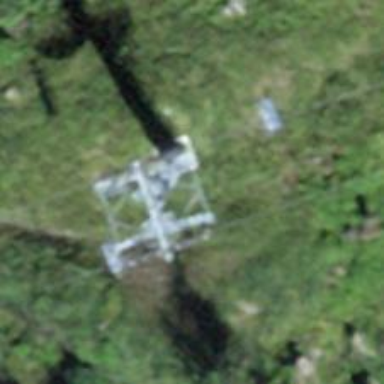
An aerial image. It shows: Pylon used for aerialway.